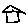
Label: house